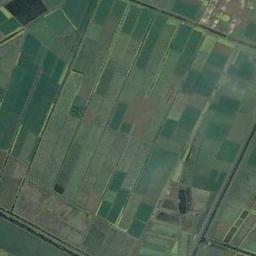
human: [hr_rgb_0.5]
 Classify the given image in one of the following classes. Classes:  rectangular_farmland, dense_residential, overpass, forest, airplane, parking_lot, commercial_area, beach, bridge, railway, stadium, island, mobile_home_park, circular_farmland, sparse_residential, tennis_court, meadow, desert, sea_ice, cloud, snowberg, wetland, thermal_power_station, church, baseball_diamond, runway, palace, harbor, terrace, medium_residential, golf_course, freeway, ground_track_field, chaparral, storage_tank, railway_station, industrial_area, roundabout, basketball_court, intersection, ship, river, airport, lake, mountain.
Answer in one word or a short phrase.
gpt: rectangular_farmland